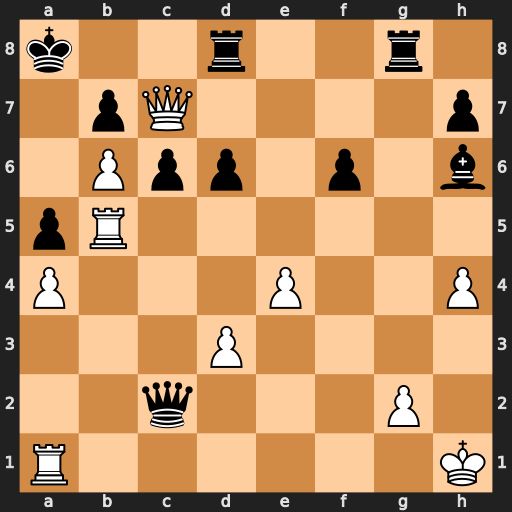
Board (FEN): k2r2r1/1pQ4p/1Ppp1p1b/pR6/P3P2P/3P4/2q3P1/R6K
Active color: w
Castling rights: -
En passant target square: -
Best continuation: Rxa5#